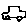
Label: car